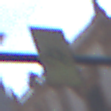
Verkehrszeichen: RadverkehrOhnePfeilsymbol
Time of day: SunriseSunset
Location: Outdoor (Urban)
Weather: PartlyCloudy
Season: NotSpecified
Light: Natural